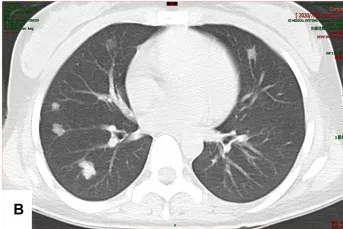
(A,B) Multiple nodular high-density shadows were observed in both lungs; the larger one was located in the upper lobe of the left lung (20 x 24 mm).
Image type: radiology (ct)